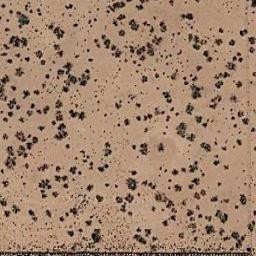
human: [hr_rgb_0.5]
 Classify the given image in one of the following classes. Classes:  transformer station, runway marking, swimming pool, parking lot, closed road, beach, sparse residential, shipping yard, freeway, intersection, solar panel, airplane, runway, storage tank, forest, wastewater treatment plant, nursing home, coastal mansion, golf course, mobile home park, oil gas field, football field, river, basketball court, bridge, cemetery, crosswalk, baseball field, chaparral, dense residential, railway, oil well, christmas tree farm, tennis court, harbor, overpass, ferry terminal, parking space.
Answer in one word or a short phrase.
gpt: chaparral